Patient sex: M
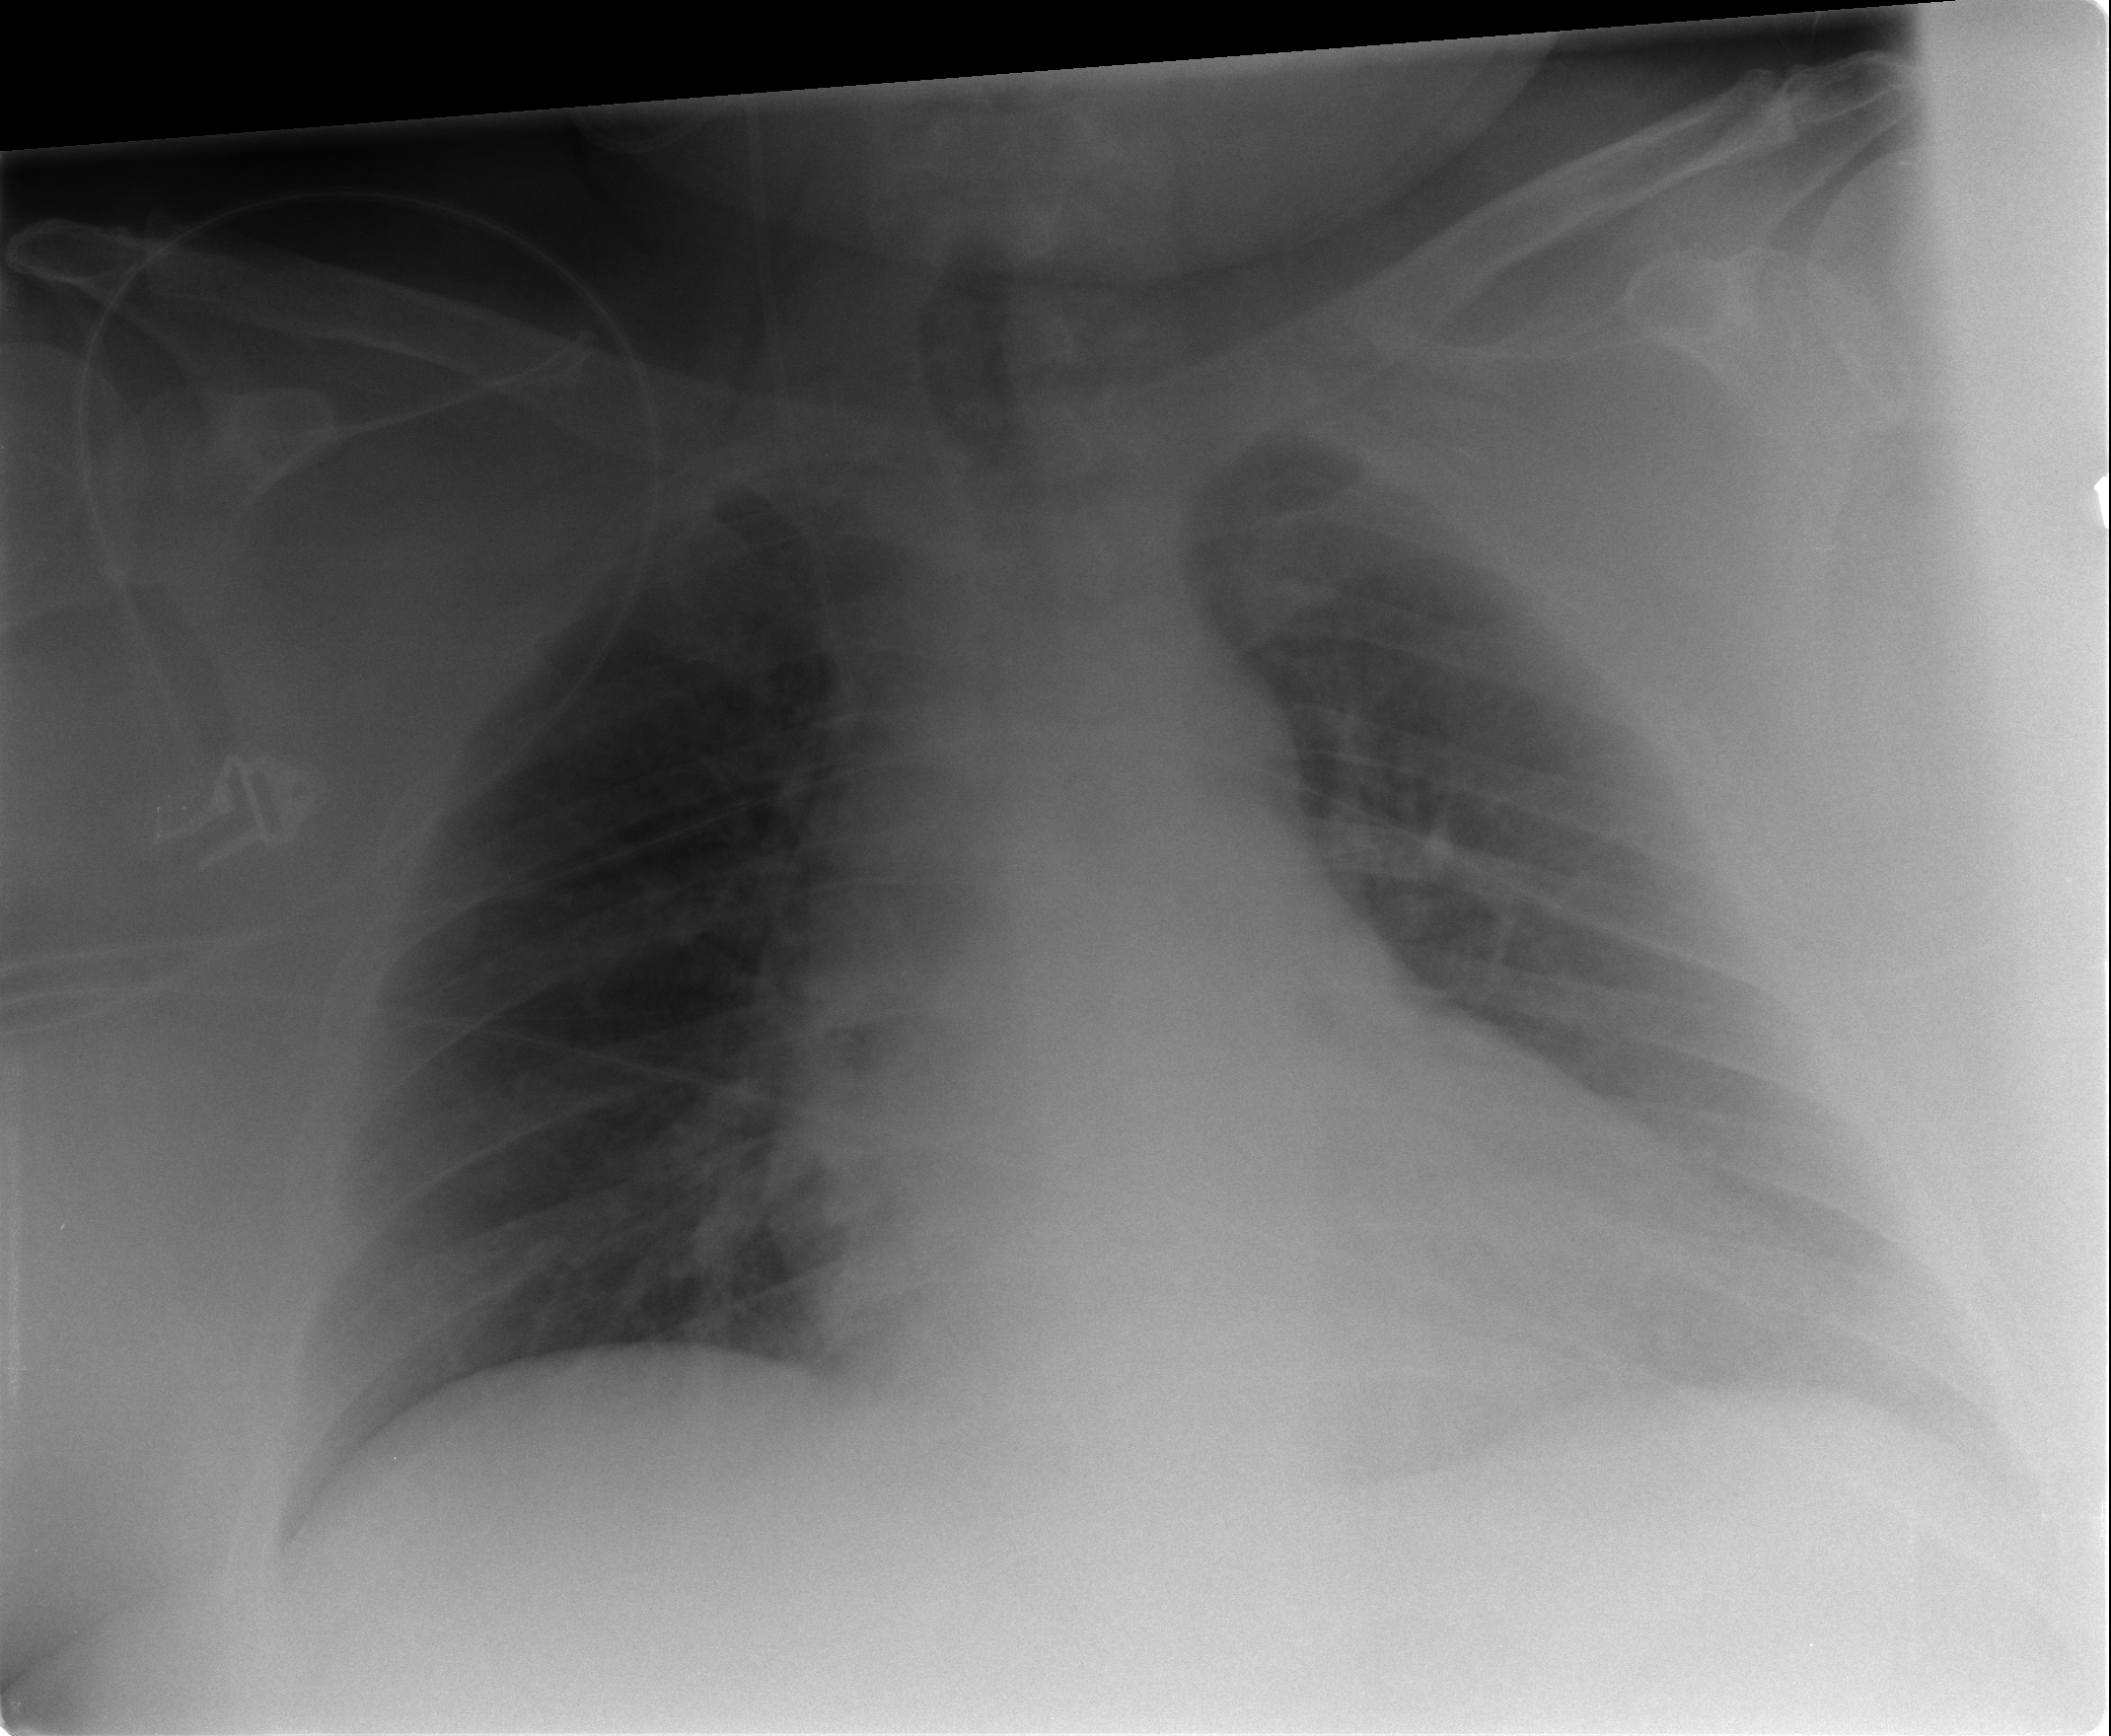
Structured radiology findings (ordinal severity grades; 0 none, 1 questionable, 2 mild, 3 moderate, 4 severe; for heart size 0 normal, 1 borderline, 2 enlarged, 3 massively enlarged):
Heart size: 2
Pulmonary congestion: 0
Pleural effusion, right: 0
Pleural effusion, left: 0
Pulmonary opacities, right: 0
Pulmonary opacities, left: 0
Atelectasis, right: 1
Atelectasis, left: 0